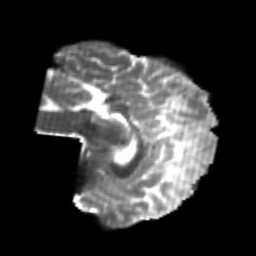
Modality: T2w
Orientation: sagittal
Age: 21
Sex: male
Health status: healthy
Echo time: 0.074 s